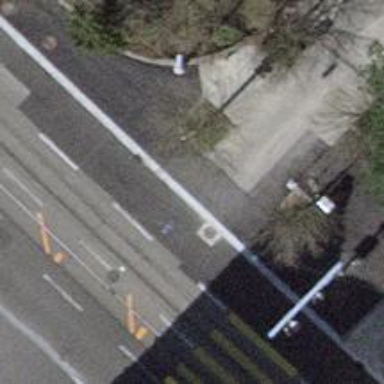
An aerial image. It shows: Asphalt sidewalk along the footway.